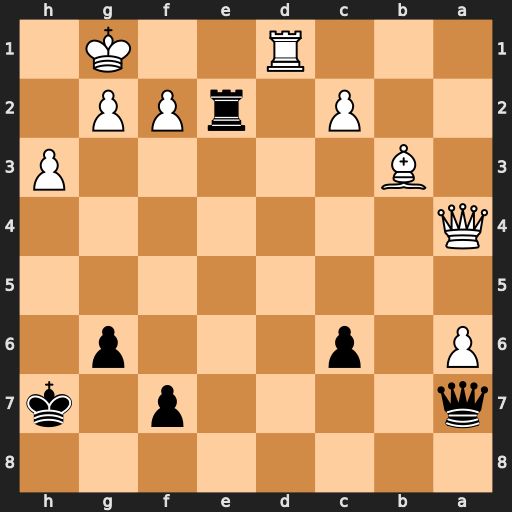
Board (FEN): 8/q4p1k/P1p3p1/8/Q7/1B5P/2P1rPP1/3R2K1
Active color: b
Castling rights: -
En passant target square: -
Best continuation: Qxf2+ Kh2 Qxg2#